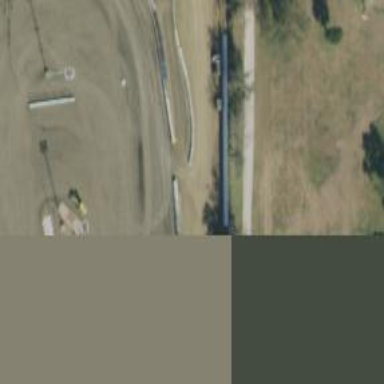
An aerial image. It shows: Raceway road with dirt surface.